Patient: sex F, age 77
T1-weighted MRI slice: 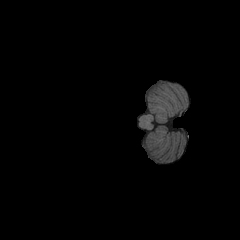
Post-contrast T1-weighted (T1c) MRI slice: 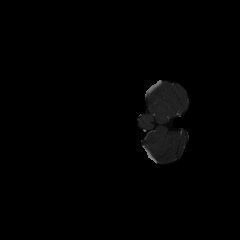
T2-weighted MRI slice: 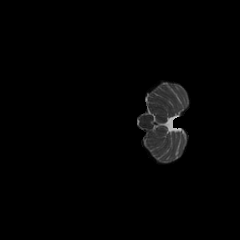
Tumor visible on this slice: no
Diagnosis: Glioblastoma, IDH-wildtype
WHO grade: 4